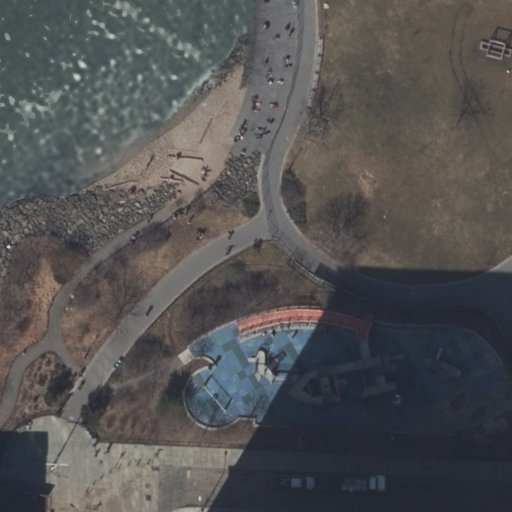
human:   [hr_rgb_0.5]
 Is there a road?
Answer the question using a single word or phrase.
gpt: yes

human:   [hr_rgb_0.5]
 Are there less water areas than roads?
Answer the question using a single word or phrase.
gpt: yes

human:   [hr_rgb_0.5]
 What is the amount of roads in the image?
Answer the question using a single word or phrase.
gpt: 10

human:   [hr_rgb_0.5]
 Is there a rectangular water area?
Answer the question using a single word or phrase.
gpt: no

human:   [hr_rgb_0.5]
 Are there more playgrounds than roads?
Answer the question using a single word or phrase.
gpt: no

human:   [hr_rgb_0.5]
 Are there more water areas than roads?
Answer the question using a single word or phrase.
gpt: no

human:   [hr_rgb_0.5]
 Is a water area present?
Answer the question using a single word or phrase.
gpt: yes

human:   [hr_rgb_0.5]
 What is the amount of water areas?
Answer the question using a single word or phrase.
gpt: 1

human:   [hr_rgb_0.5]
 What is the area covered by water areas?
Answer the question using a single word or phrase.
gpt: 1382m2

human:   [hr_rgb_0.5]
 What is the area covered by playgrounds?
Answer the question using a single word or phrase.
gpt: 1361m2

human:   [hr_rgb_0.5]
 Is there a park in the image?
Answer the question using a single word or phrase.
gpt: yes

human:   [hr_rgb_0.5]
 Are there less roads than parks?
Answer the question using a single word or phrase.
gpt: no

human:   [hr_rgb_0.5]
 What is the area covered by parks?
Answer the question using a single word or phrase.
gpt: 8954m2

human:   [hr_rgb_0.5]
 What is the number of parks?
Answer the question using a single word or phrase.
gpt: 2

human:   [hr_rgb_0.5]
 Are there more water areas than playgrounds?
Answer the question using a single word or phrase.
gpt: no

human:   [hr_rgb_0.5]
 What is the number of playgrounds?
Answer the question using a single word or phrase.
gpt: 1

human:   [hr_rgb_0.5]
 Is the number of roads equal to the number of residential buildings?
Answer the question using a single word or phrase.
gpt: no

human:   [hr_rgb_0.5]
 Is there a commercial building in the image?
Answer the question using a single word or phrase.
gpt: no

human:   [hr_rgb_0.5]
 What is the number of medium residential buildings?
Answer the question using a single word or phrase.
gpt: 0

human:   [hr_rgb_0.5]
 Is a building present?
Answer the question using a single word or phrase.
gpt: no

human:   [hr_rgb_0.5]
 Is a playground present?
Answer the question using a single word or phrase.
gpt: yes

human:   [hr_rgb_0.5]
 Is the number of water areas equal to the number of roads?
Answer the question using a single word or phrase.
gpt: no

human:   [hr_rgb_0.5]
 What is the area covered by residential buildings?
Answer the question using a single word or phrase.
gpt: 0m2

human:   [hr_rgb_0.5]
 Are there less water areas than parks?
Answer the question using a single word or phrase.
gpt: yes

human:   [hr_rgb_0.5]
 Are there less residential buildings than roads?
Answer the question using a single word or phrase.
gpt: yes

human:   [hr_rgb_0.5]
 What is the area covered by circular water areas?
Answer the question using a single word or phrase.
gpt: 0m2

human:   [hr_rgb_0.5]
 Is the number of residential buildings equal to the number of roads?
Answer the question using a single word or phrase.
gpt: no

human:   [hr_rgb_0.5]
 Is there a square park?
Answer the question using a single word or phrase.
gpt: no

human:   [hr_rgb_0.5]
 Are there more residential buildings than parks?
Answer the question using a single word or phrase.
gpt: no

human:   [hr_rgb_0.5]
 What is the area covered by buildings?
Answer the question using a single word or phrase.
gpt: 0m2

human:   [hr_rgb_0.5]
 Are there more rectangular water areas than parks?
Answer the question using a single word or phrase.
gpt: no

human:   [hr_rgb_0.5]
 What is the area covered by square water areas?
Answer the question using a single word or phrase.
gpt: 0m2

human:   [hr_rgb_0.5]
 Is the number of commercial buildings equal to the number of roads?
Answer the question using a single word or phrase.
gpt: no

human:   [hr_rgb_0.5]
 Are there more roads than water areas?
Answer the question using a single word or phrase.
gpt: yes

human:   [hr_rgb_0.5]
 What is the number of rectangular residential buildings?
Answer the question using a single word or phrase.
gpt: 0

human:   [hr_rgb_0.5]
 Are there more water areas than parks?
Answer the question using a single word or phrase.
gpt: no

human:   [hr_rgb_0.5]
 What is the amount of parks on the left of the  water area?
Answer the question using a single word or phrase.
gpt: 1

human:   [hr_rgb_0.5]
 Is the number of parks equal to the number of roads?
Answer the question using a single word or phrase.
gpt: no

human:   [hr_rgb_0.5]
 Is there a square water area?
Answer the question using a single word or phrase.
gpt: no

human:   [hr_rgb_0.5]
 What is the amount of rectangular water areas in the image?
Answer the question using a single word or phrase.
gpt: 0

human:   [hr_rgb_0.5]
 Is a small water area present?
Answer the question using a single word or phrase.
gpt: no

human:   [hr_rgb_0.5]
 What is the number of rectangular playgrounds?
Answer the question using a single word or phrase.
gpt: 0

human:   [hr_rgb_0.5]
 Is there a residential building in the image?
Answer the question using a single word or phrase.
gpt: no

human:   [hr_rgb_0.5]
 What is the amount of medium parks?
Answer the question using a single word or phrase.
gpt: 0

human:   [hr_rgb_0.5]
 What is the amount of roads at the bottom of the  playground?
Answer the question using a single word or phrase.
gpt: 3

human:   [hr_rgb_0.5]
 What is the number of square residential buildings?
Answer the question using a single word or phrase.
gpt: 0

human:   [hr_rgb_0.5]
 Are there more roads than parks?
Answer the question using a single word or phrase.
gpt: yes

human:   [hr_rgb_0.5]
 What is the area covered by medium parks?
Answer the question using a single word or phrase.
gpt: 0m2

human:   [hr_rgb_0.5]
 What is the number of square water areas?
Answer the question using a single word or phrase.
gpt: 0

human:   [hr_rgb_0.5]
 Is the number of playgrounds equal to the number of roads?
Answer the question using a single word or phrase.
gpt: no

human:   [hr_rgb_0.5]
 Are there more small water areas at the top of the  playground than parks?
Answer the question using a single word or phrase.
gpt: no

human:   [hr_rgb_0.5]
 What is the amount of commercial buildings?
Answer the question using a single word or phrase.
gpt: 0

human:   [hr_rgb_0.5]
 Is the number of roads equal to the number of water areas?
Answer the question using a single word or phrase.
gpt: no

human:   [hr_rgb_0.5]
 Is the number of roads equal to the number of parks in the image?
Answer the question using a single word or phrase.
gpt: no

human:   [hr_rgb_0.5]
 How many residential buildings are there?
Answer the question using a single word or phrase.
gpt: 0

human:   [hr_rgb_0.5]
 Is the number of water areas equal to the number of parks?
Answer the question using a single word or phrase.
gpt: no

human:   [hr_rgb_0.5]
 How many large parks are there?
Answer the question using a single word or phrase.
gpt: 2

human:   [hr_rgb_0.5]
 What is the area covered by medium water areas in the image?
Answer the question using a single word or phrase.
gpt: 0m2

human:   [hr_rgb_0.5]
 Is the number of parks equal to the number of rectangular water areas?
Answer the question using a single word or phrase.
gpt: no

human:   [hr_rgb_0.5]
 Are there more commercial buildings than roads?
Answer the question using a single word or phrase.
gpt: no

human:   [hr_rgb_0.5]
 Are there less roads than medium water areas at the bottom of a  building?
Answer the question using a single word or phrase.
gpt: no

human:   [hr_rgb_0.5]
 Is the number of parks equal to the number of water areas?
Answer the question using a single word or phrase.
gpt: no

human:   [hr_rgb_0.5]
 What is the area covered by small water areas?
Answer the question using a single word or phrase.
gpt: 0m2

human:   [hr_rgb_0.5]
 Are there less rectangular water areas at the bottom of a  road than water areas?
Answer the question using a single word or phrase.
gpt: yes